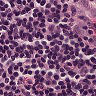
Metastatic tissue present: no